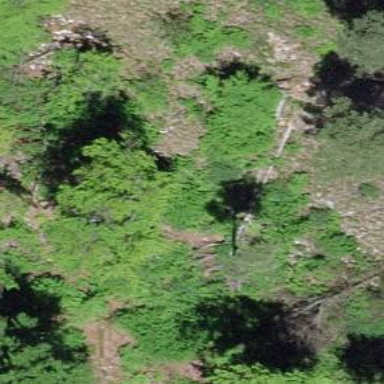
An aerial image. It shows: Natural cliff.